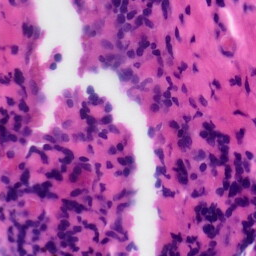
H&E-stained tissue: Tonsil